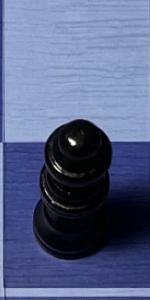
Label: Queen_Black